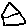
Label: house